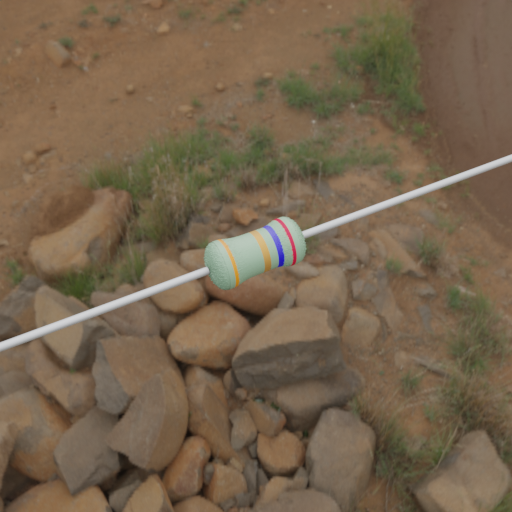
Resistor colour bands (in order): orange, gold, blue, red